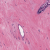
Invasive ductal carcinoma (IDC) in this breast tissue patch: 1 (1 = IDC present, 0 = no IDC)